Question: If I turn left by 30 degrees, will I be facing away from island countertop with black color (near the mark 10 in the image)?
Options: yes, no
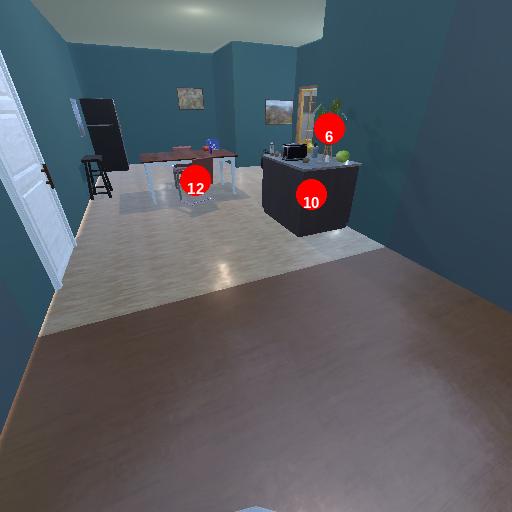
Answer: yes